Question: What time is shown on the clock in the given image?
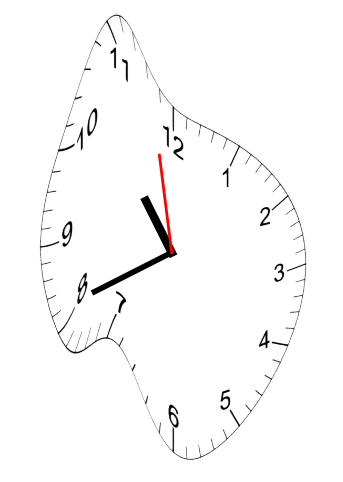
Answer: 10:40:58